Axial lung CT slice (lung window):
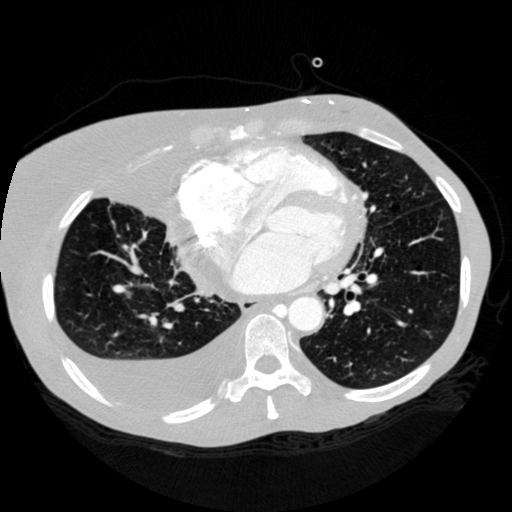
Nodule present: no